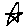
Label: star